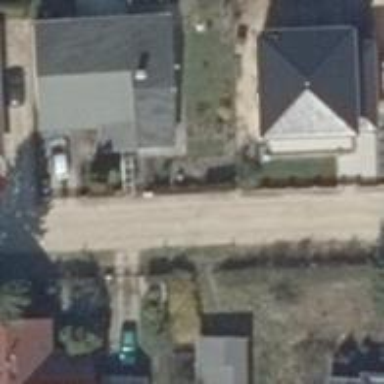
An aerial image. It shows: Driveway.